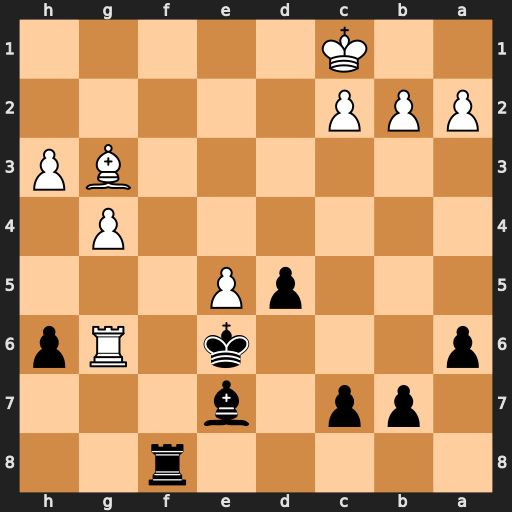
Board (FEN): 5r2/1pp1b3/p3k1Rp/3pP3/6P1/6BP/PPP5/2K5
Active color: b
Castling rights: -
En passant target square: -
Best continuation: Kf7 Rf6+ Bxf6